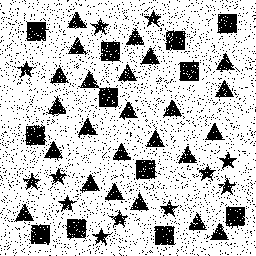
Squares: 12
Triangles: 24
Stars: 12
Total shapes: 48